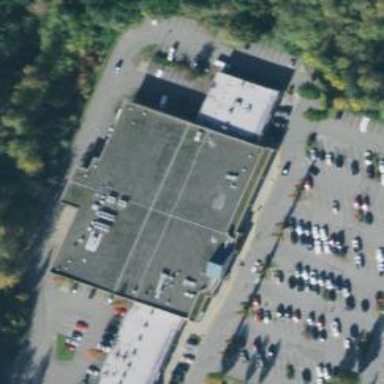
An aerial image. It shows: Pharmacy providing healthcare services.